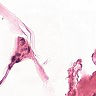
Metastatic tissue present: no